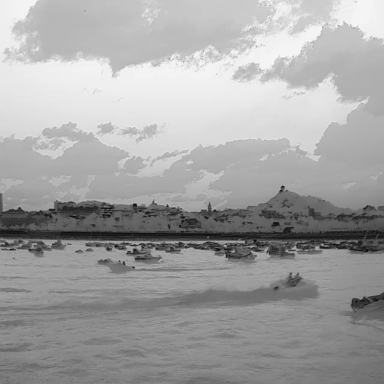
There are 12 canoes in the infrared image.